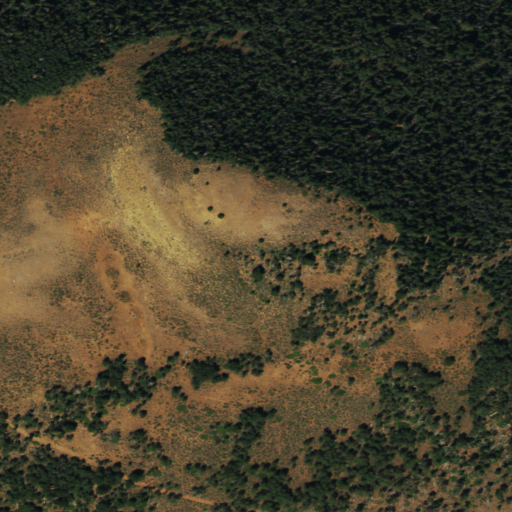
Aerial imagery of mountain in Colorado named Kleins Hill containing shrub, evergreen forest, and deciduous forest